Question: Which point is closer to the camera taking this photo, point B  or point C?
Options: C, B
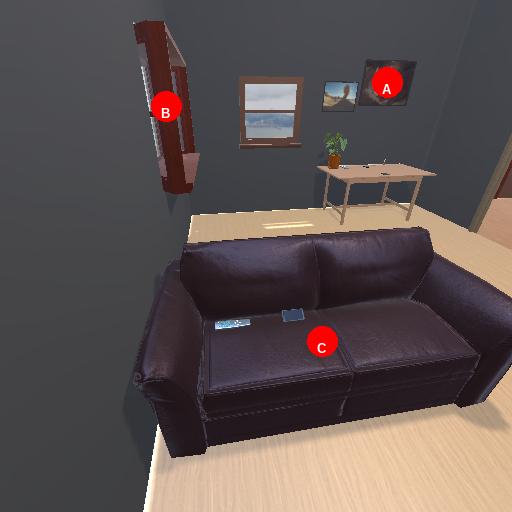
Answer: C